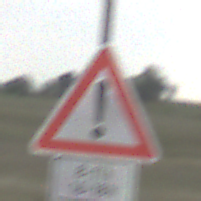
Verkehrszeichen: Gefahrenstelle
Zusatzzeichen unten: ZeitangabenOhneBeschraenkungAufWochentage2
Umgebung: Outdoor, Nature
Tageszeit: Night
Wetter: Overcast
Licht: Artificial
Jahreszeit: NotSpecified
Kontrast: LowContrast